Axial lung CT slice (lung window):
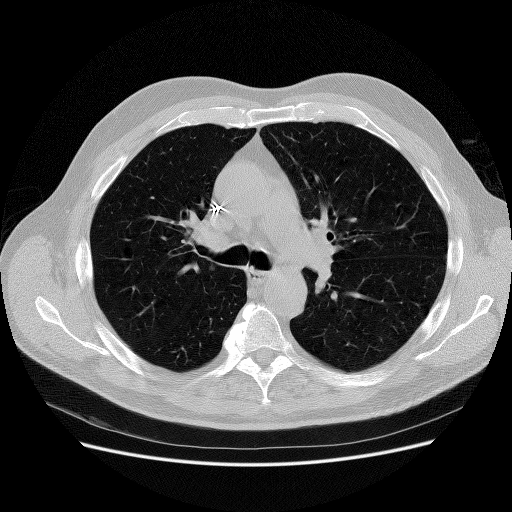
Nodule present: yes
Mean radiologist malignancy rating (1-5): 3